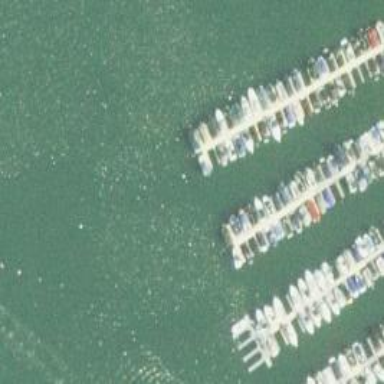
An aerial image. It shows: Man-made pier.